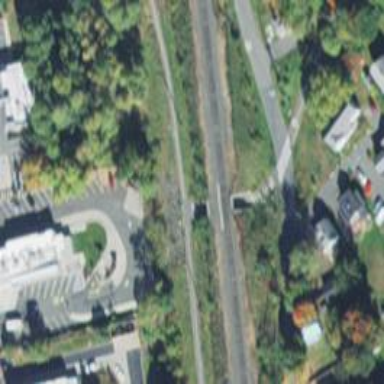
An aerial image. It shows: Asphalt cycleway passing through tunnel.